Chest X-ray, AP view. Patient: 47 years old, sex M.
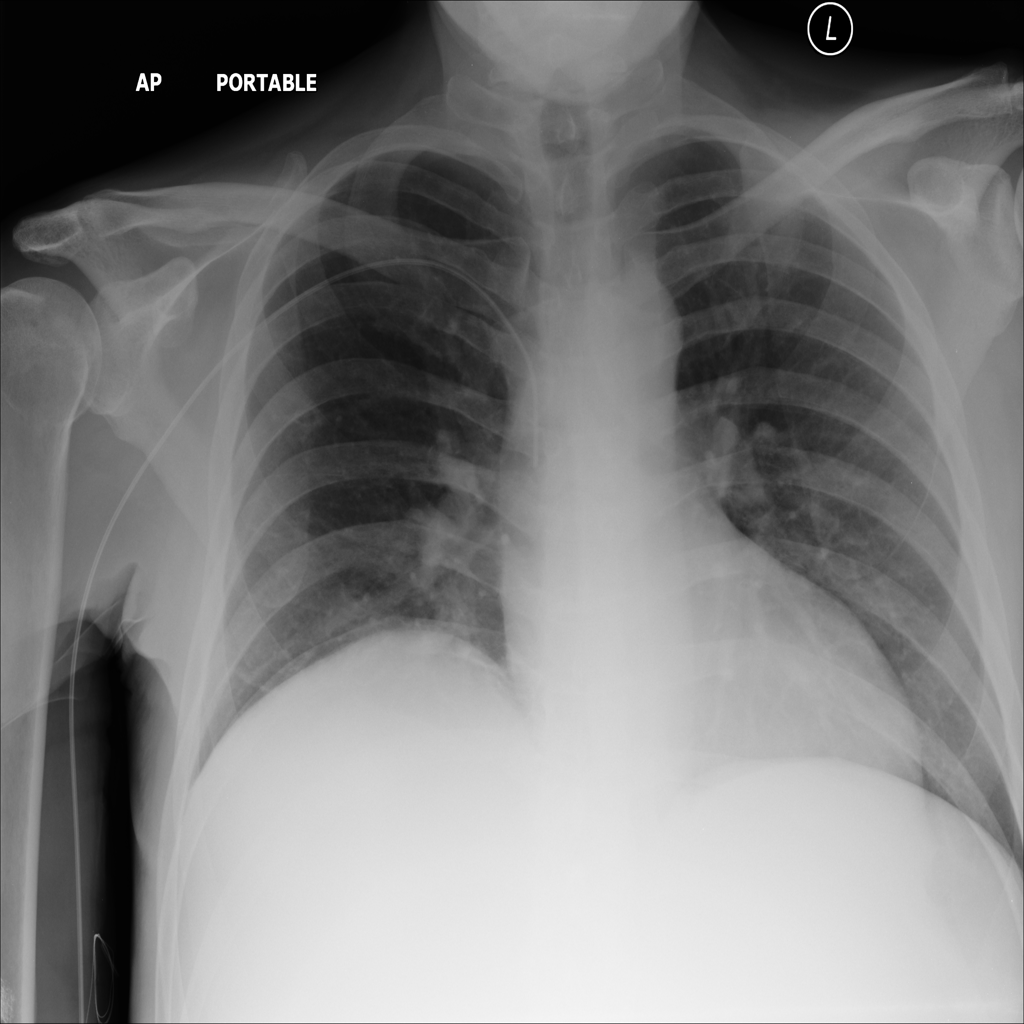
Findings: No Finding